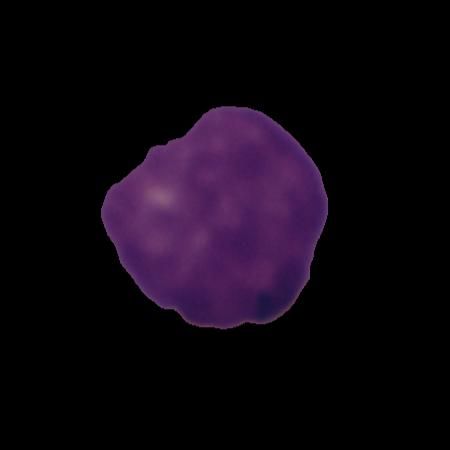
Label: cancer